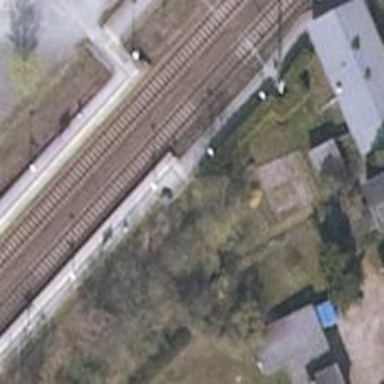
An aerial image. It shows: Platform at the railway with shelter for public transport.